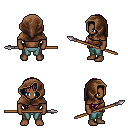
a pixel art fantasy rpg character, male body template, human, dark skin, brown sleeveless shirt, teal pants, pink right-swept hairstyle, cloth hood, spear, four views (front, back, left, right), 2x2 character sprite sheet, small pixel art, hard edges, no anti-aliasing